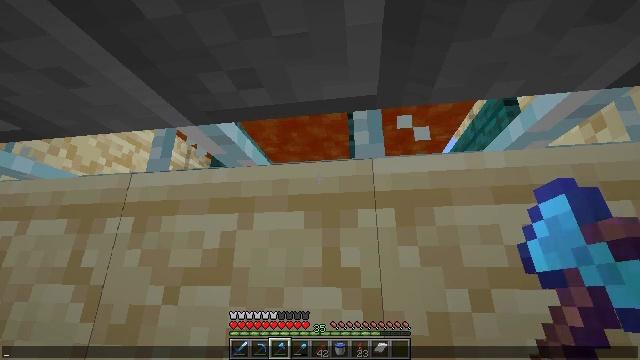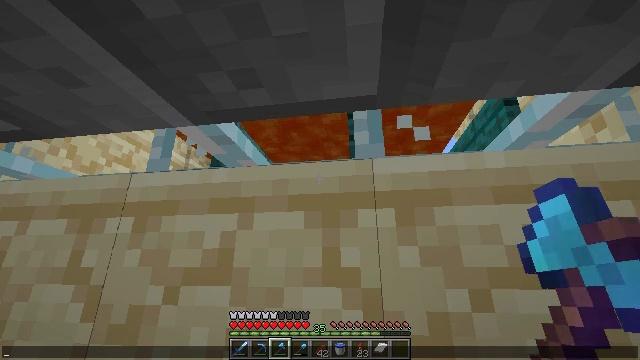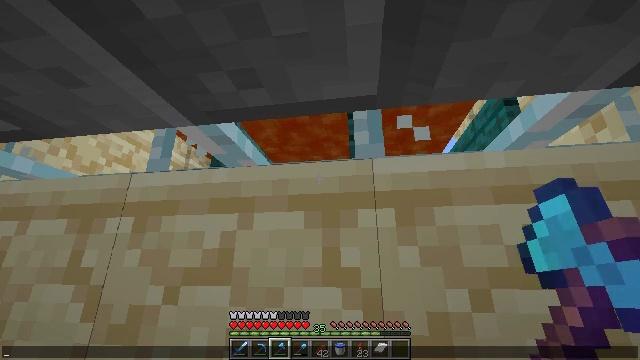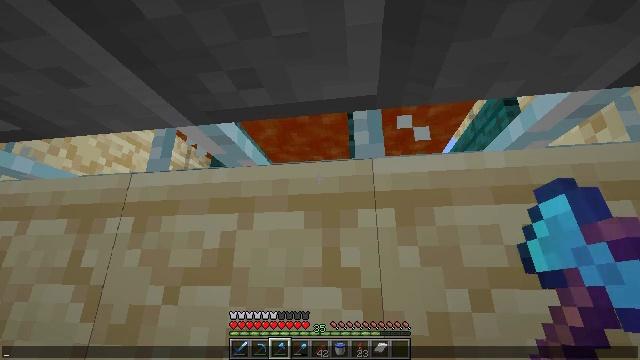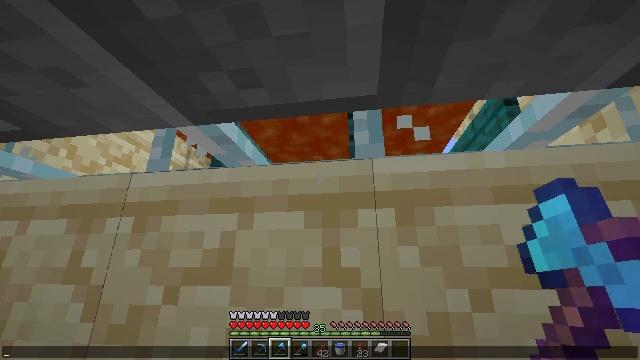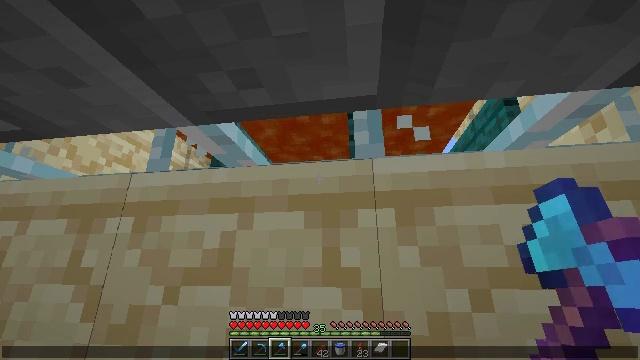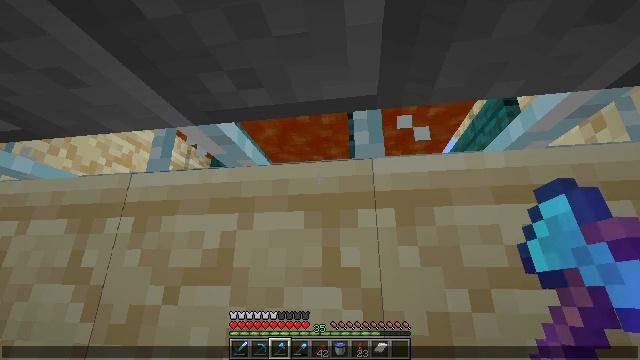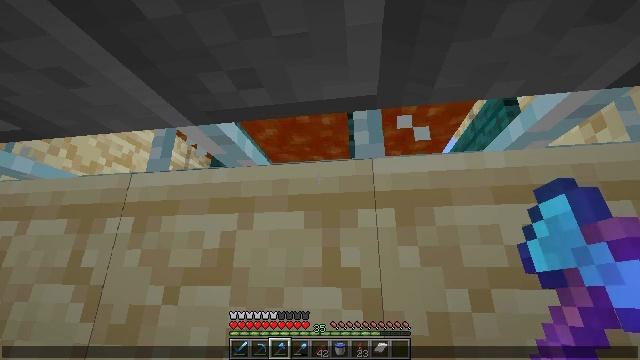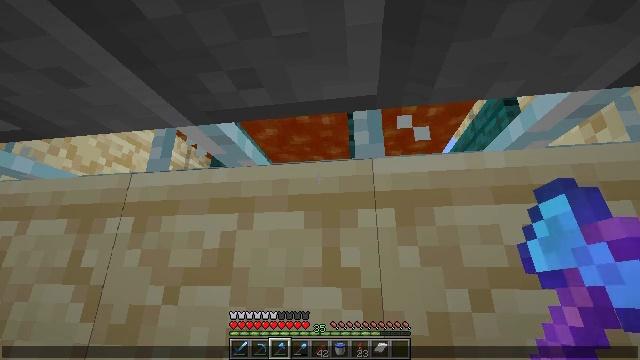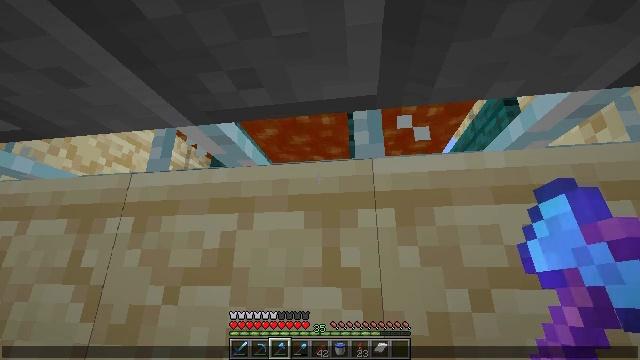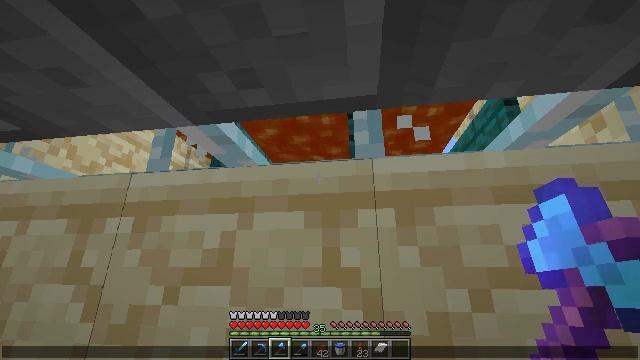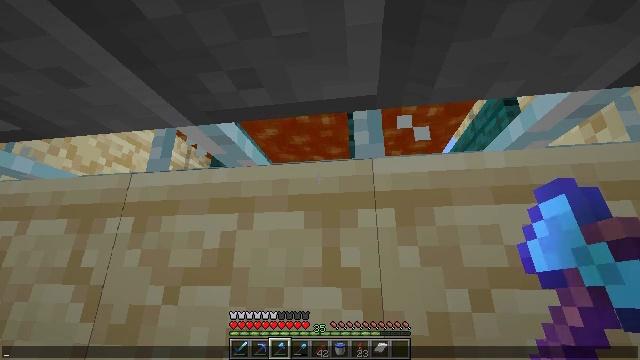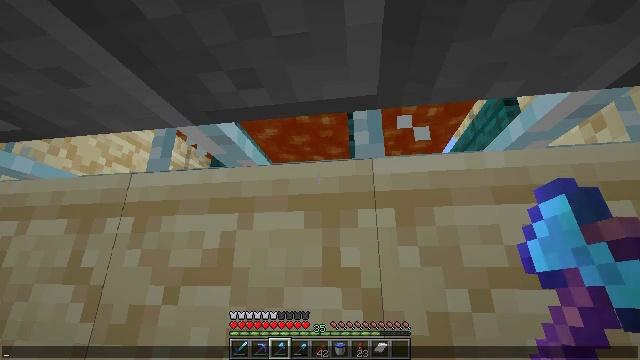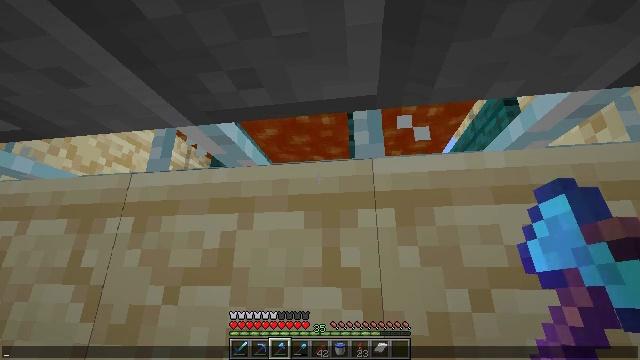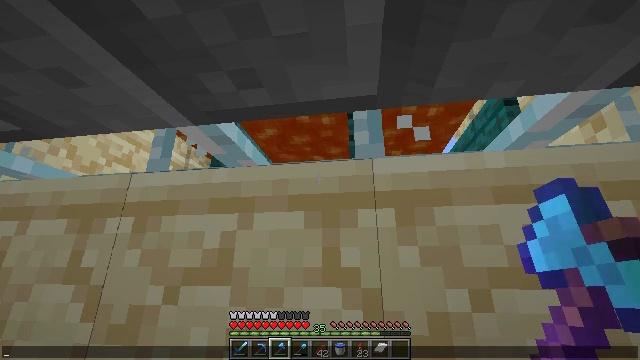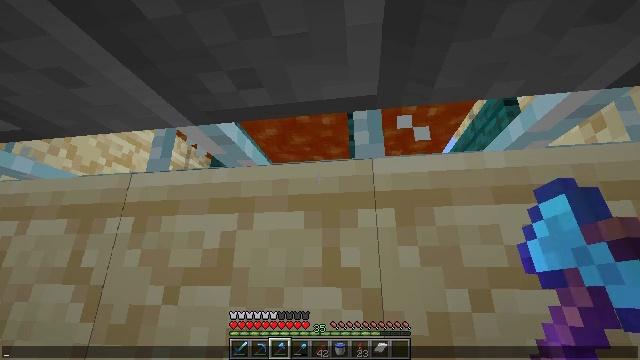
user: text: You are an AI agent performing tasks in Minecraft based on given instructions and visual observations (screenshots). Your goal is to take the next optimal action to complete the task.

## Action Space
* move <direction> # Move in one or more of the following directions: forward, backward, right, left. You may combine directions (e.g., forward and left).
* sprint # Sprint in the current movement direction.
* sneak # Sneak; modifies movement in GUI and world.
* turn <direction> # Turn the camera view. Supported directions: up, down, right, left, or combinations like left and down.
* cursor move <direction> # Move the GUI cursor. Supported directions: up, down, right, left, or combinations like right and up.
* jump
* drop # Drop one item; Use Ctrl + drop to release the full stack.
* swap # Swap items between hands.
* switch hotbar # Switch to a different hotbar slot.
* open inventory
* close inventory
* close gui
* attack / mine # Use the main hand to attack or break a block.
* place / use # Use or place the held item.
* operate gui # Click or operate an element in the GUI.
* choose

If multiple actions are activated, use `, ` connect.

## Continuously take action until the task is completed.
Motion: motion action
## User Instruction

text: Break the warped fence to collect it.
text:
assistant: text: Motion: no_op
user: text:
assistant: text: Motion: no_op
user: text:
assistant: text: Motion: no_op
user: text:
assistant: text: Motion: no_op
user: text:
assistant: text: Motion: no_op
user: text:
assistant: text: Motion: no_op
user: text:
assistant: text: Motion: no_op
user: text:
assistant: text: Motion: no_op
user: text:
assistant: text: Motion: no_op
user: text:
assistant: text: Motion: no_op
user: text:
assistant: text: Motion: no_op
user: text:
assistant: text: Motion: no_op
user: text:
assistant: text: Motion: no_op
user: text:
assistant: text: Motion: no_op
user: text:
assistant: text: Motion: no_op
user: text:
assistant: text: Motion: no_op
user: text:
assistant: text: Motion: no_op
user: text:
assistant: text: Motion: no_op
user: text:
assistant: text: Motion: no_op
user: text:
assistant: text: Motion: no_op
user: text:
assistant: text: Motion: no_op
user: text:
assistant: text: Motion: no_op
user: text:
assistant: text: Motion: no_op
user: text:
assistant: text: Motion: no_op
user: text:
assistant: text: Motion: no_op
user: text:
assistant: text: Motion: no_op
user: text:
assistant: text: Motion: no_op
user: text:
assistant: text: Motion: no_op
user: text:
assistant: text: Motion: no_op
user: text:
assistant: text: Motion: no_op